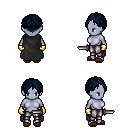
a pixel art fantasy rpg character, female body template, dark elf, purple skin, black cape, metal pants, raven parted hairstyle, gold gloves, brown slippers, dagger, four views (front, back, left, right), 2x2 character sprite sheet, small pixel art, hard edges, no anti-aliasing